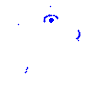
Particle: pion